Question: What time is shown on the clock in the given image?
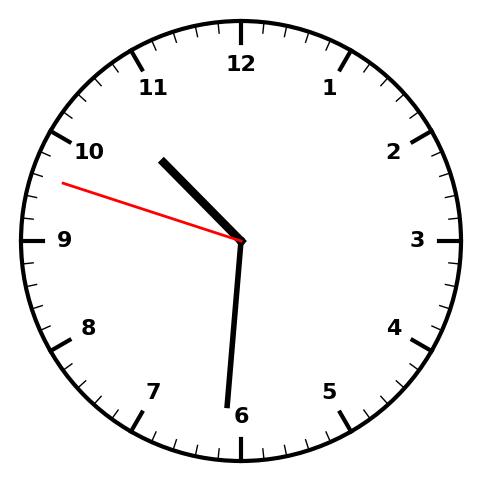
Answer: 10:30:48